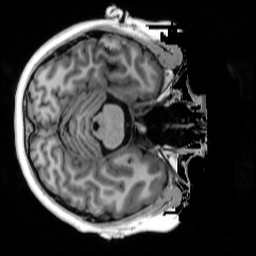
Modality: T1w
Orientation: axial
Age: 24
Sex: female
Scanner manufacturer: siemens
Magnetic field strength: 3 T
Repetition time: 4 s
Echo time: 0.00289 s